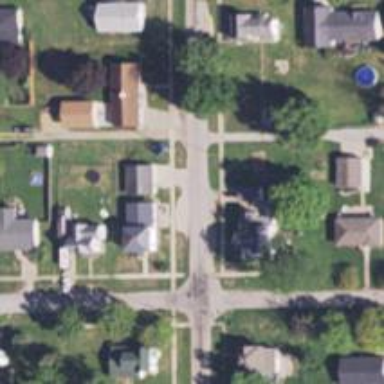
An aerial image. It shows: Alley classified as service road.